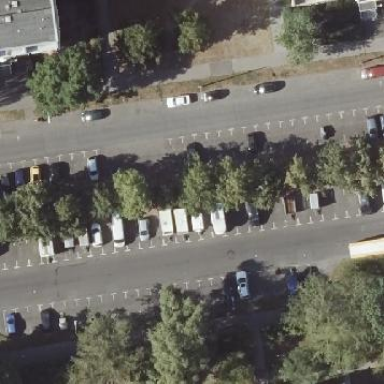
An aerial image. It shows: Parking available on the street side.